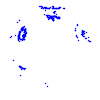
Particle: proton